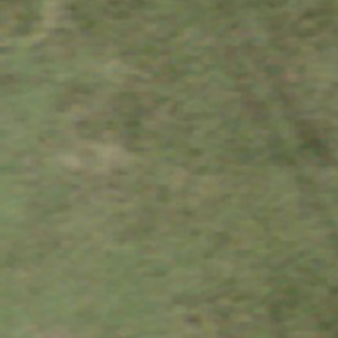
Label: other